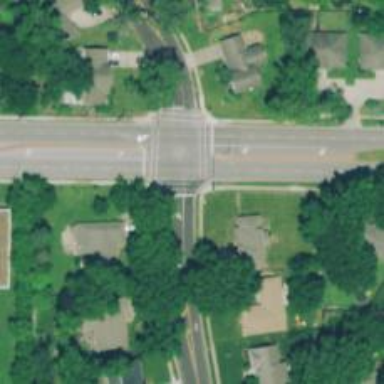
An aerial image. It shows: Solid stop line on the road.